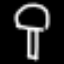
Label: mushroom